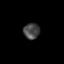
Tissue: prostate
Cell type: Epithelial cells
Senescence score: 0.3613
Nuclear area (px): 253
Mean DAPI intensity: 70.885